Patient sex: F
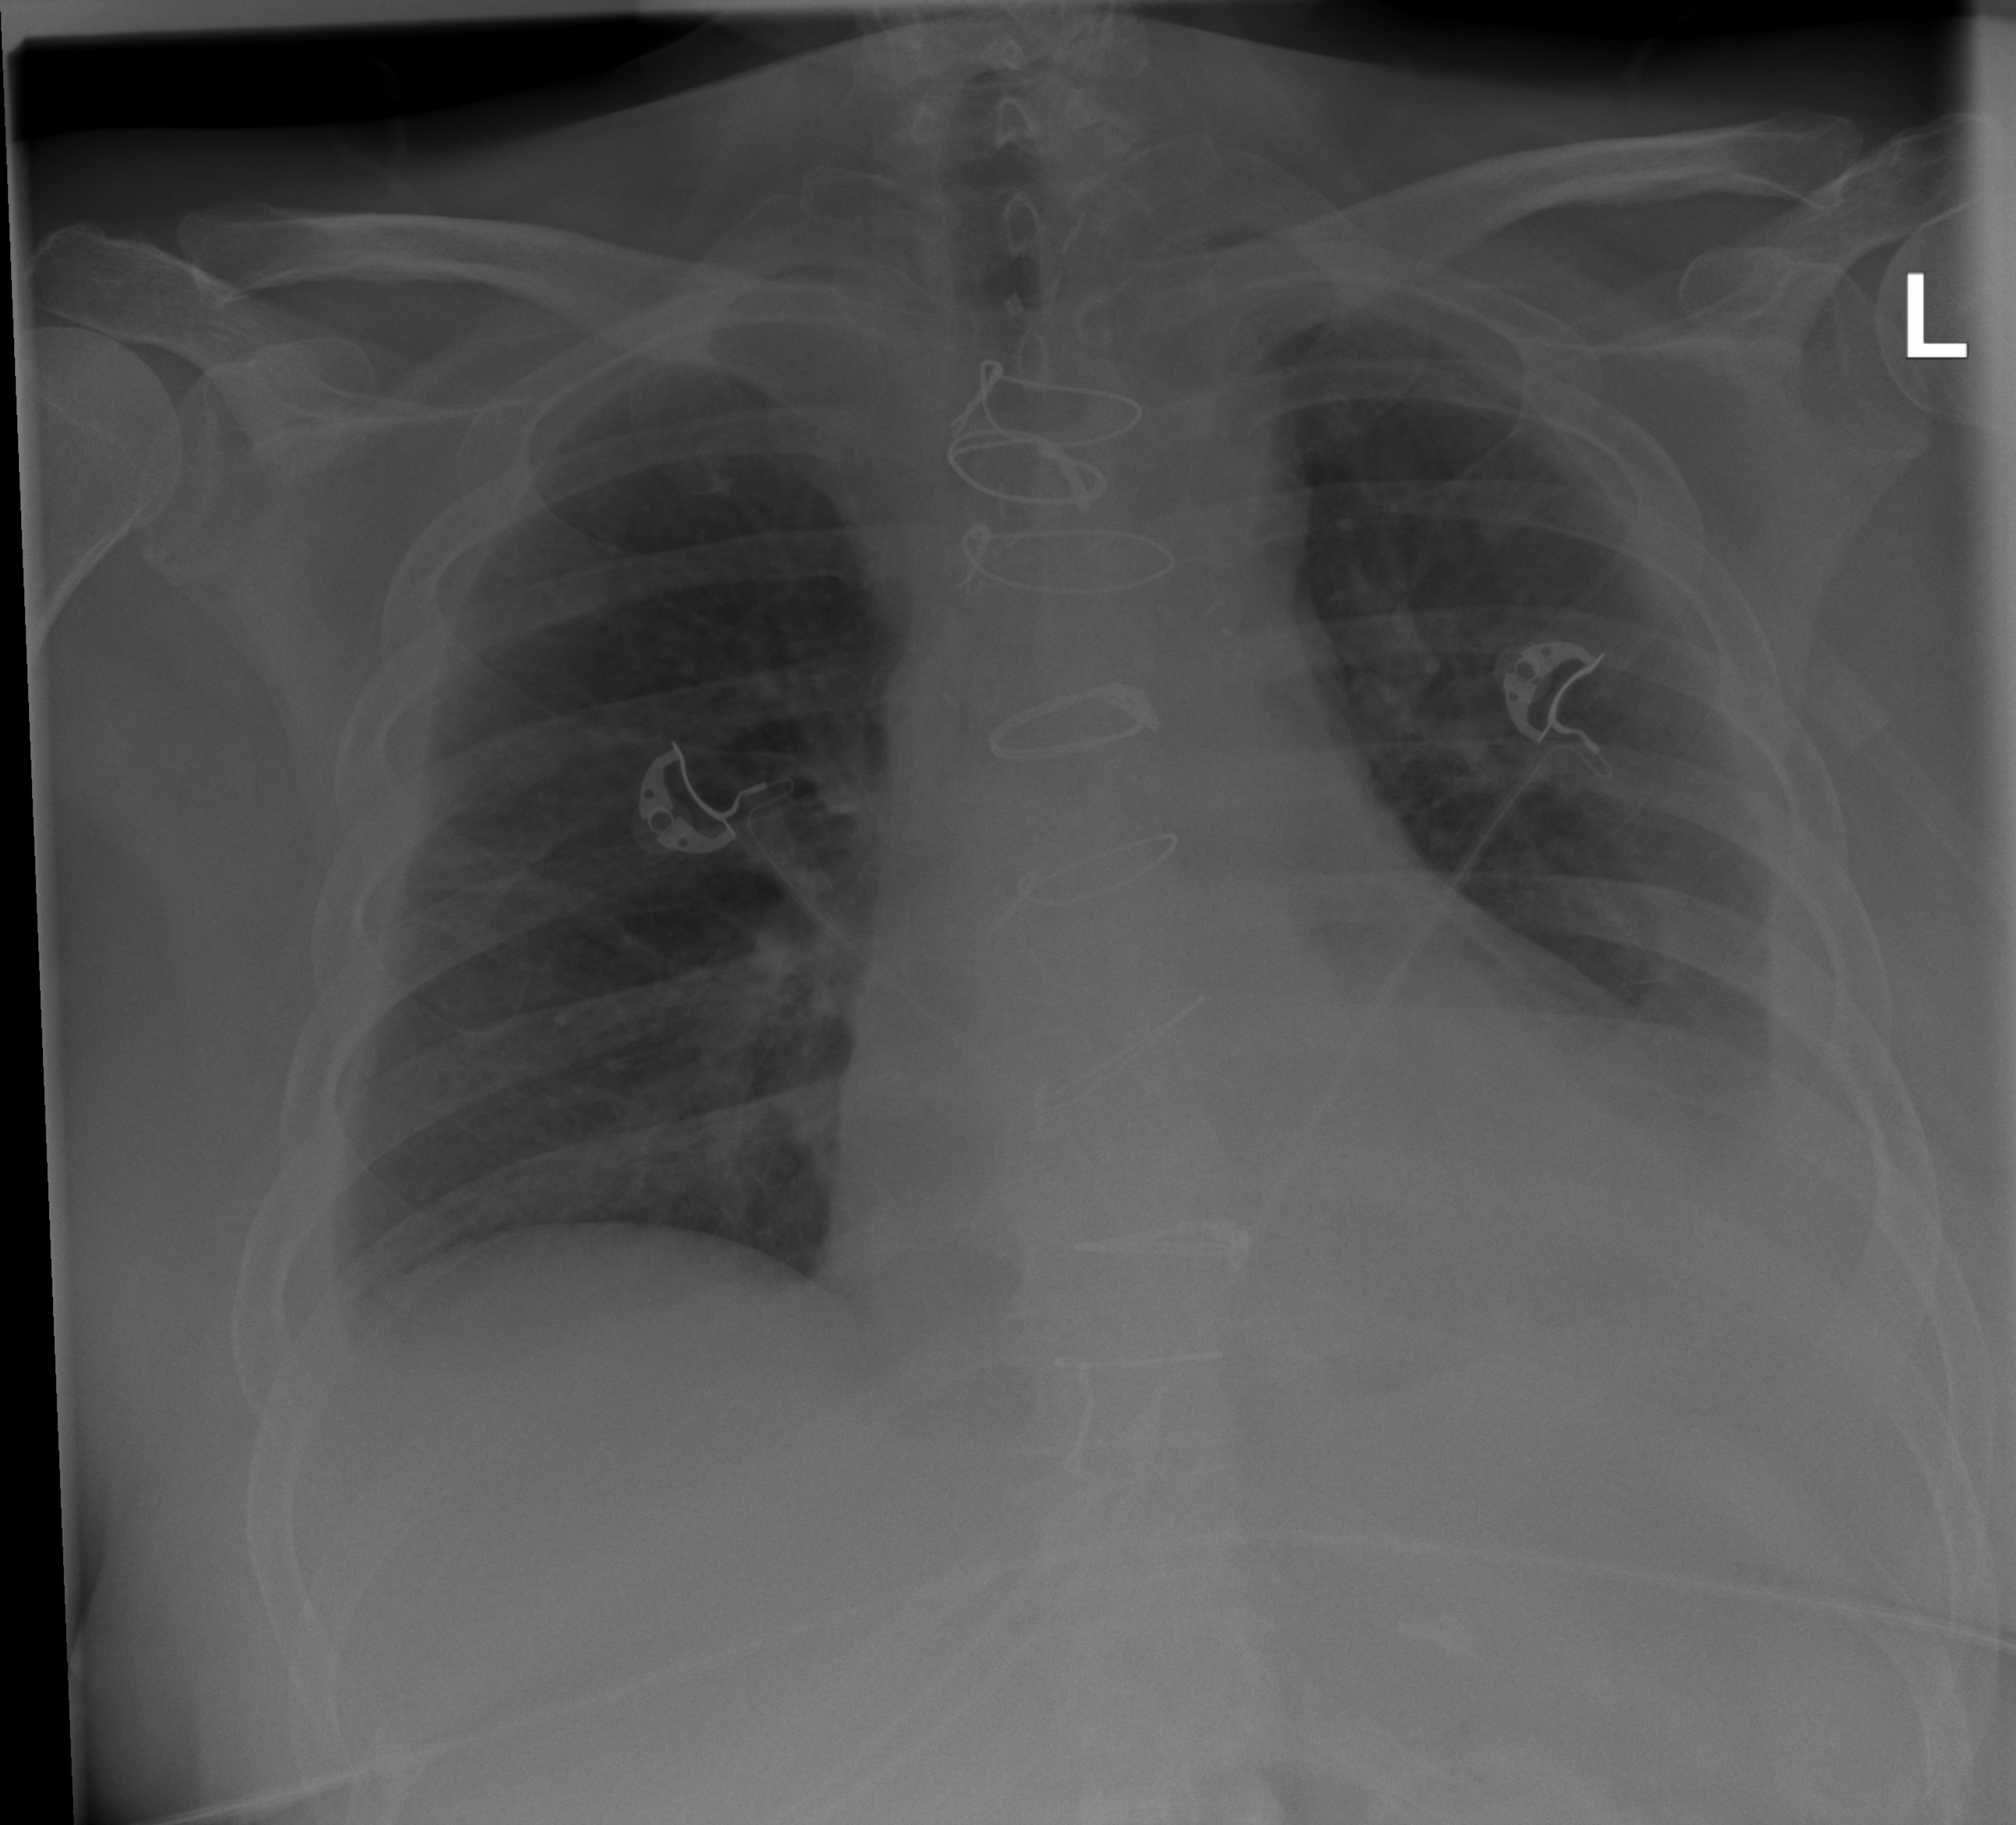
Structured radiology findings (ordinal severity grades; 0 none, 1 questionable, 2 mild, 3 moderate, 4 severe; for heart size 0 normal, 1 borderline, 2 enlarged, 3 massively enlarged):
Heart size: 2
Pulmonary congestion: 2
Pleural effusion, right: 2
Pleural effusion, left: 3
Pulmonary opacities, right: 0
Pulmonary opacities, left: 0
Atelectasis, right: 0
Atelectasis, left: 3